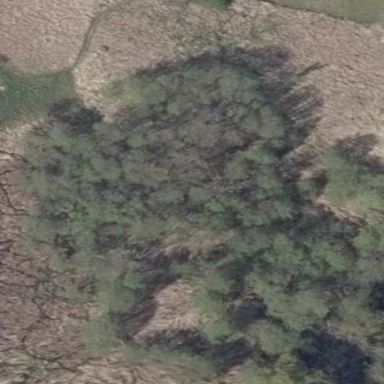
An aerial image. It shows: Swampy wetland area.